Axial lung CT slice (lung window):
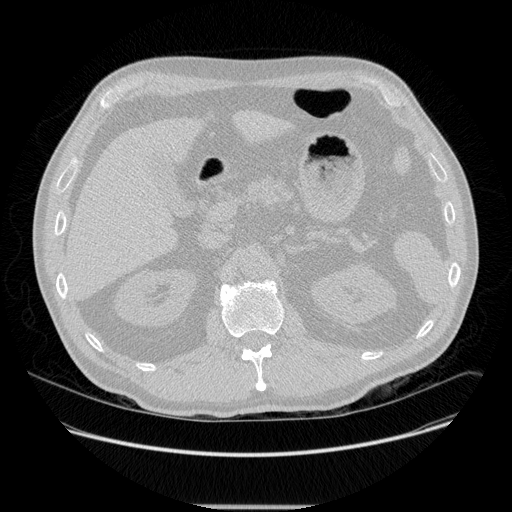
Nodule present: no